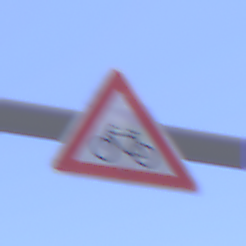
Verkehrszeichen: RadverkehrRechts
Umgebung: Outdoor, Nature
Tageszeit: Midday
Wetter: Clear
Licht: Natural
Jahreszeit: Summer
Kontrast: HighContrast